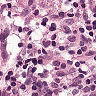
Metastatic tissue present: yes